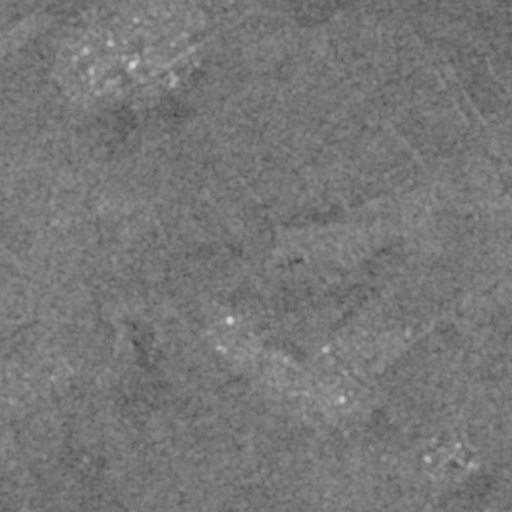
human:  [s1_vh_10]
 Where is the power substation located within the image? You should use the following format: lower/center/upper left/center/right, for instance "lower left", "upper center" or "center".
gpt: The power substation is located in the lower right of the image.
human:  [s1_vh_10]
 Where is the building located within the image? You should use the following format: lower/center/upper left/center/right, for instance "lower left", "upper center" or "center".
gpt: There is no building in the image.

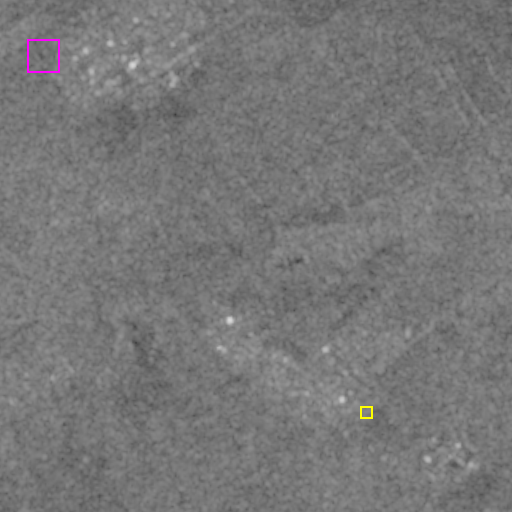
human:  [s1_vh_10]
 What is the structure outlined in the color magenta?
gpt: The structure outlined in magenta is a park.
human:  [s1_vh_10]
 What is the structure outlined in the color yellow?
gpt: The structure outlined in yellow is a power substation.
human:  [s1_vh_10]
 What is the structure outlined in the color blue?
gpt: There is no blue outline.